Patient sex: F
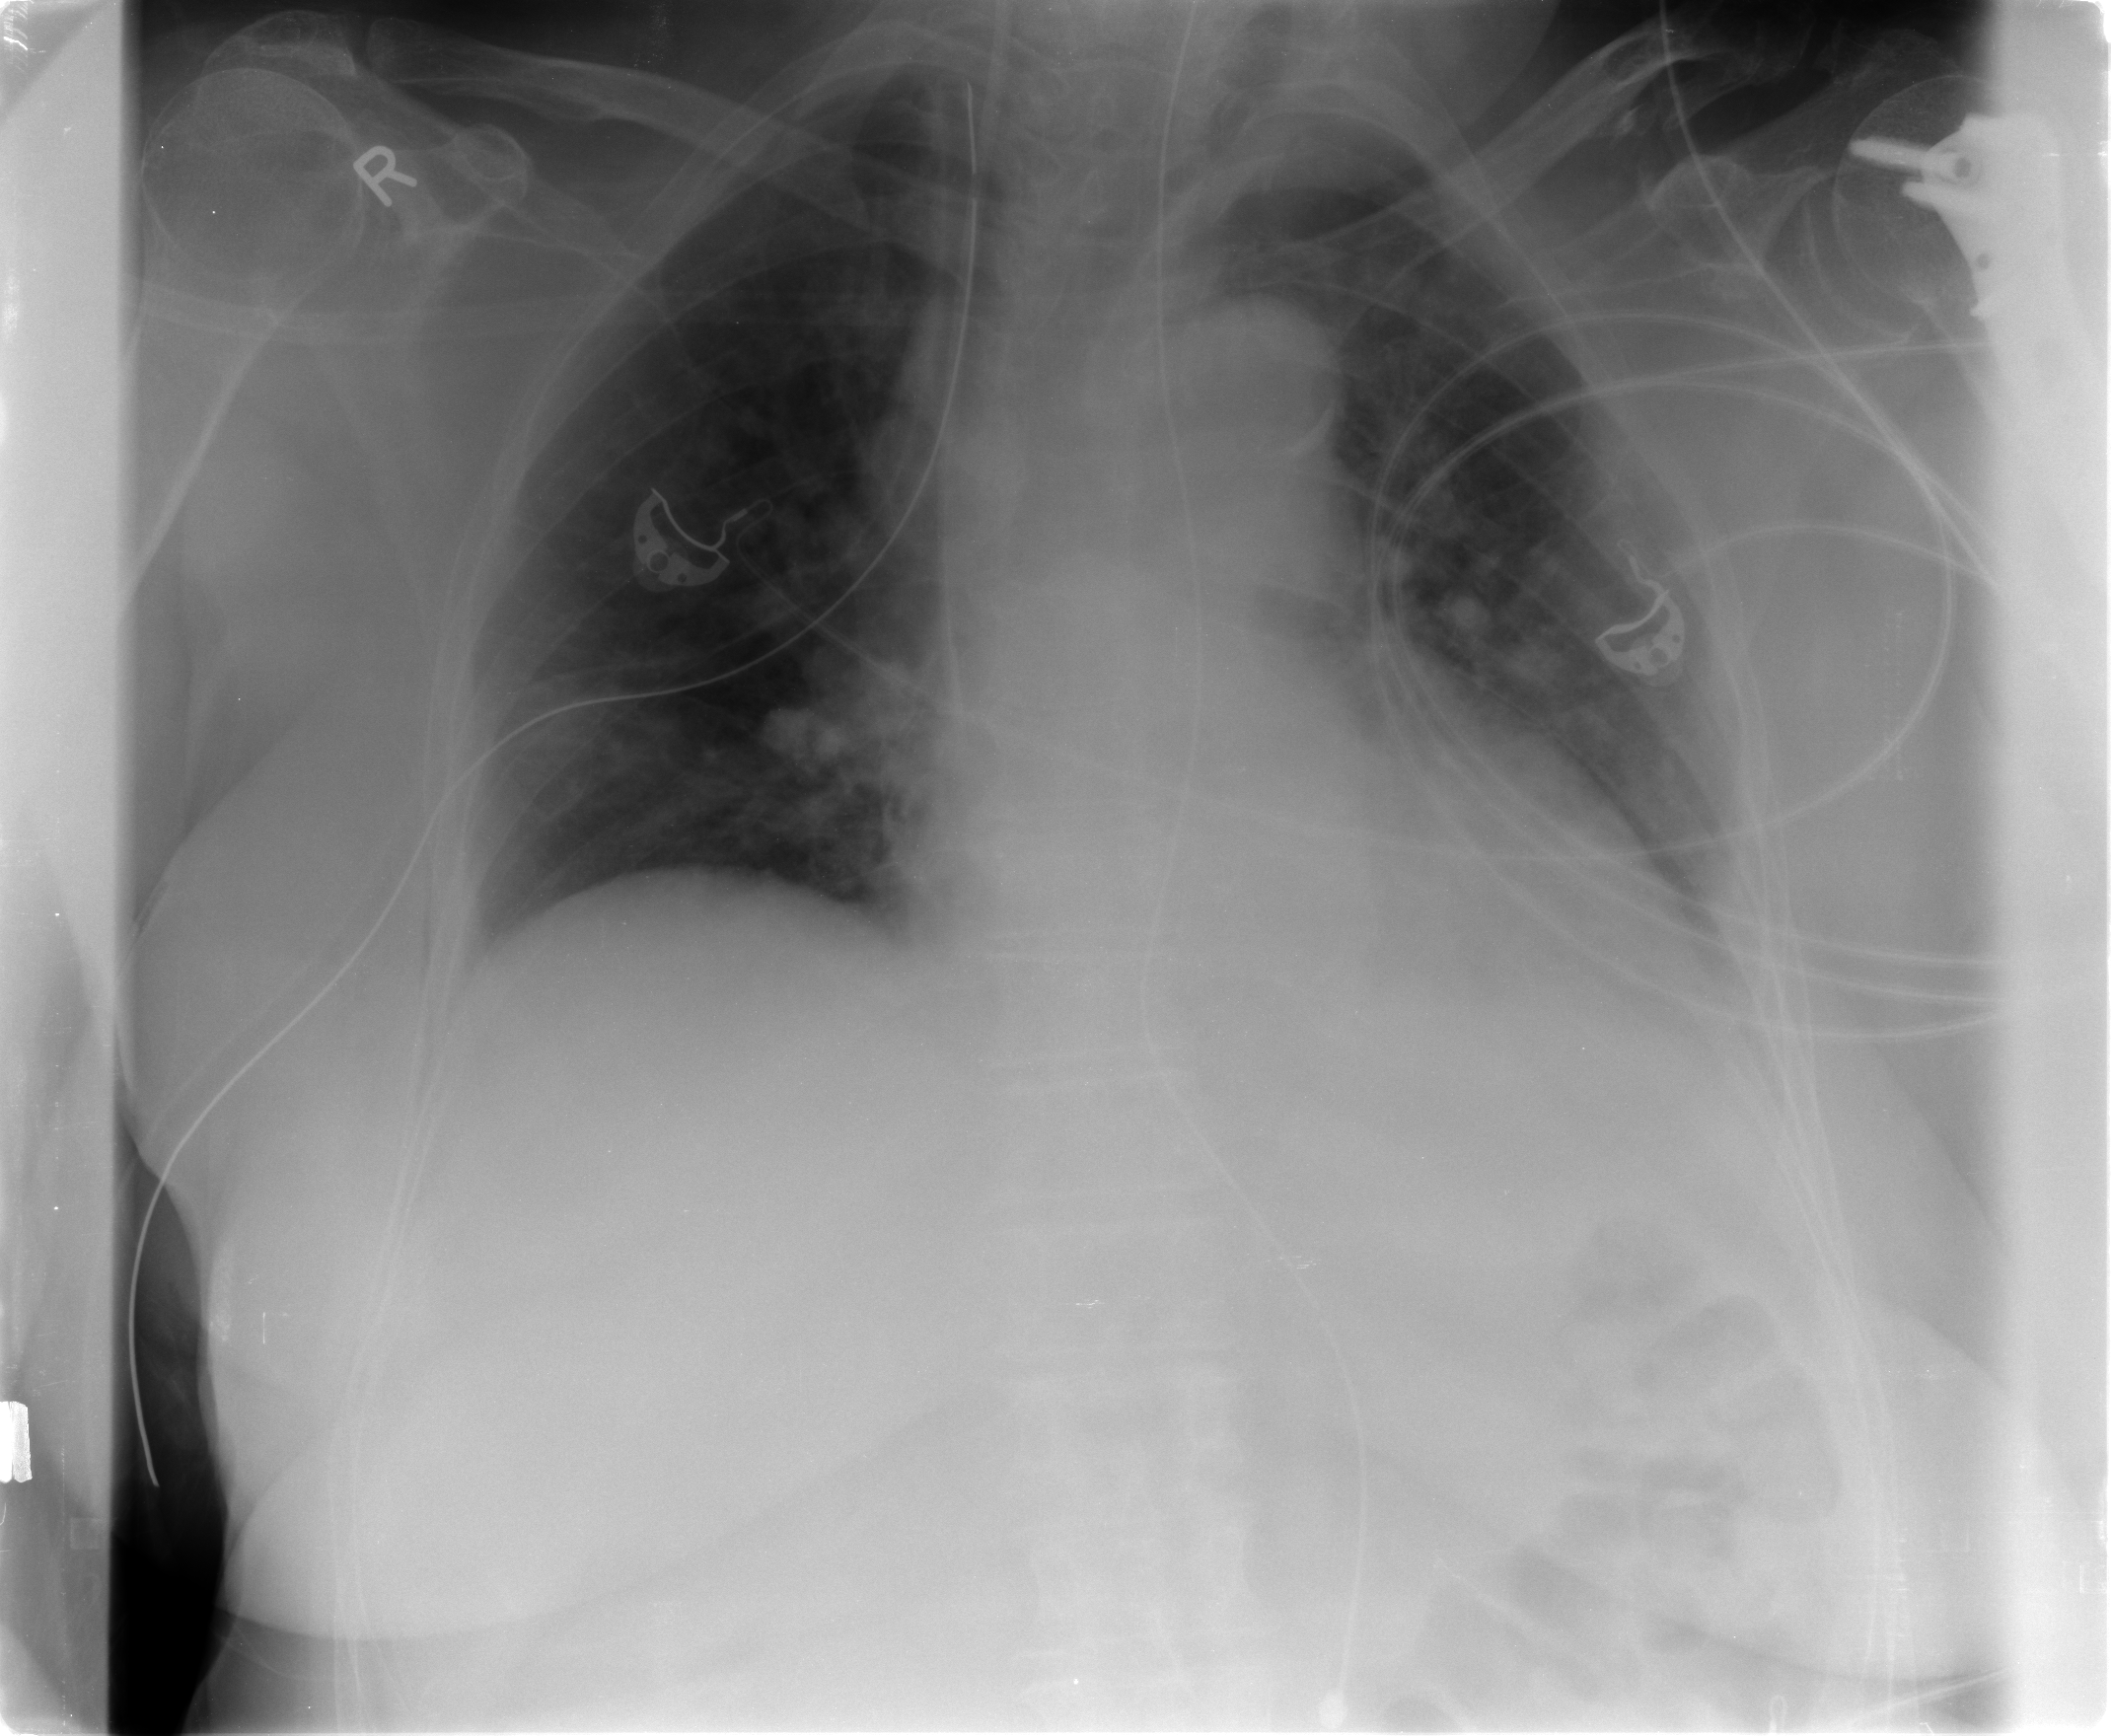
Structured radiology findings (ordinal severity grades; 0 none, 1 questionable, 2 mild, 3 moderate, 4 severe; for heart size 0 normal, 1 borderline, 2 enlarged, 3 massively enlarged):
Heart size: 1
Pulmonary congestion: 2
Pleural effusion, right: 0
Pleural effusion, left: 0
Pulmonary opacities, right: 0
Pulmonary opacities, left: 0
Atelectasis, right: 2
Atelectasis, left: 0